Question: Here is a 3D model I made using Art of Illusion:

I followed this tutorial to make the hourglass for all of those who are interested:
- <URL>
I exported it to a file called hourglass.obj. Now, here is the code I am using to try to display the object:
'''
public class LoadAnObject extends Applet
{
public LoadAnObject()
{
setLayout(new BorderLayout());
GraphicsConfiguration config = SimpleUniverse.getPreferredConfiguration();
Canvas3D canvas = new Canvas3D(config);
add("Center", canvas);
BranchGroup content = getScene();
content.compile();
SimpleUniverse universe = new SimpleUniverse(canvas);
universe.getViewingPlatform().setNominalViewingTransform();
universe.addBranchGraph(content);
}
public BranchGroup getScene()
{
BranchGroup group = new BranchGroup();
ObjectFile object = new ObjectFile();
Scene scene = null;
try
{
scene = object.load("/Users/John/ArtOfIllusion/Hourglass.obj");
}catch(Exception e){e.printStackTrace();}
group.addChild(scene.getSceneGroup());
return group;
}
public static void main(String args[])
{
Frame frame = new MainFrame(new LoadAnObject(), 256, 256);
}
}
'''
No errors whatsoever when I compile it or run it, I just get a blank universe when it loads. I got this code from here:
- <URL>
Why isn't my object being displayed in the universe?
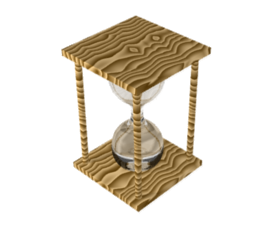
Answer: The object was being displayed, but it couldn't be seen because there was no light source, here is the code I had to add to make the hourglass visible:
'''
public BranchGroup getScene()
{
BranchGroup group = new BranchGroup();
ObjectFile object = new ObjectFile();
Scene scene = null;
try
{
scene = object.load("/Users/John/ArtOfIllusion/Hourglass.obj");
}catch(Exception e){e.printStackTrace();}
group.addChild(scene.getSceneGroup());
Color3f light1Color = new Color3f(1.0f, 1.0f, 1.0f);
BoundingSphere bounds = new BoundingSphere(new Point3d(0.0,0.0,0.0), 100.0);
Vector3f light1Direction = new Vector3f(.3f, 0, 0);
DirectionalLight light1 = new DirectionalLight(light1Color, light1Direction);
light1.setInfluencingBounds(bounds);
group.addChild(light1);
return group;
}
'''